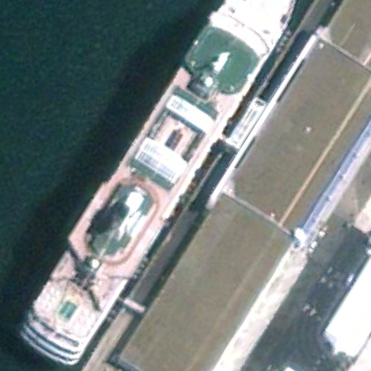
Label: Megayacht